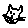
Label: cat